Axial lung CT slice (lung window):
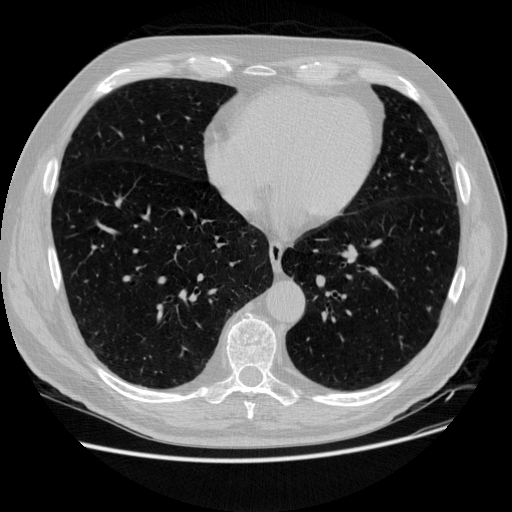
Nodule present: no